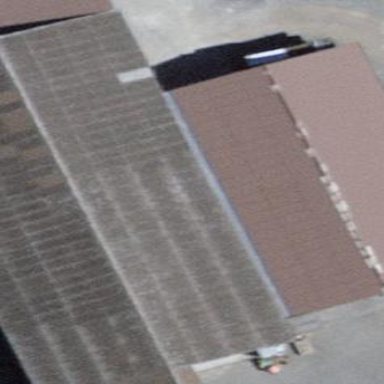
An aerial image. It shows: Commercial building.